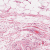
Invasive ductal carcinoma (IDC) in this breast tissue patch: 0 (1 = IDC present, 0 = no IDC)